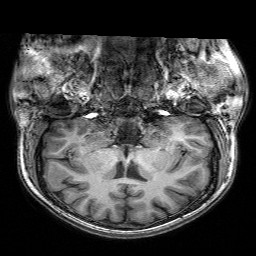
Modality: T1w
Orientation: sagittal
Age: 23
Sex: female
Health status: healthy
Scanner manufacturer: siemens
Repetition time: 2.53 s
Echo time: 0.00332 s